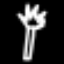
Label: palm tree